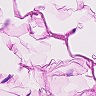
Metastatic tissue present: no